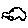
Label: car